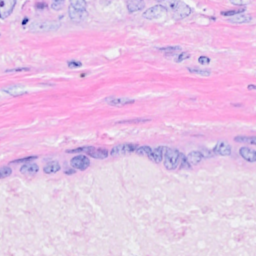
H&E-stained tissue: Breast